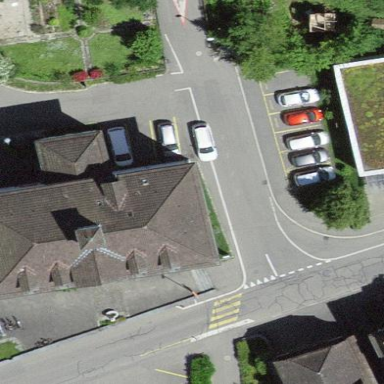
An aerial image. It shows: School building.